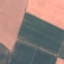
Land use / land cover class: AnnualCrop